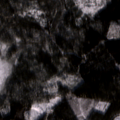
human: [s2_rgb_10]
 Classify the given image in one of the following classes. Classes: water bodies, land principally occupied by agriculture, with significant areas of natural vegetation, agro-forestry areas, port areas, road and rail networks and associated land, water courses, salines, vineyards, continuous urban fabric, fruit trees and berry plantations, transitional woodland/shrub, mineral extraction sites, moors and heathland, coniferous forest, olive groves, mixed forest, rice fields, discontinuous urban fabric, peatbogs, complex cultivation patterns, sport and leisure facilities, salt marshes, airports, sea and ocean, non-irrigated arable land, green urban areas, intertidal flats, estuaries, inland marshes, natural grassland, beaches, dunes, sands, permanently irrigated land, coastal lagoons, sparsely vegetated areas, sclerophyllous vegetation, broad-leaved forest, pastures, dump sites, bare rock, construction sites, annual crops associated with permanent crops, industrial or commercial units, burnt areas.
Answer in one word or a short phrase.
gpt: coniferous forest, mixed forest